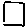
Label: square